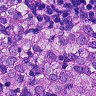
Metastatic tissue present: yes